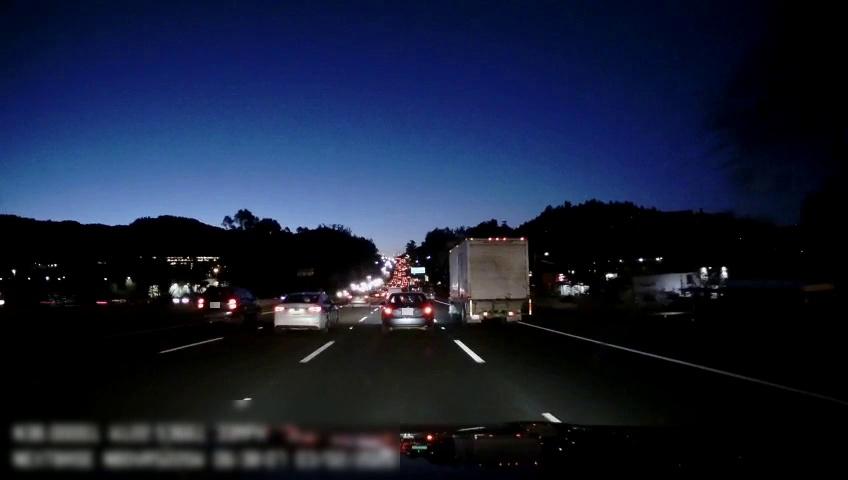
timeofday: Night
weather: Other
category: Drivable Space
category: Vehicles | Car
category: Vehicles | Other LV
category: Vehicles | Car
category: Vehicles | Car
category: Vehicles | Truck
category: Vehicles | Car
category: Vehicles | Car
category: Lanes | Alternate Lane
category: Lanes | Current Lane
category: Lanes | Current Lane
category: Lanes | Alternate Lane
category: Lanes | Alternate Lane
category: Traffic | Signs